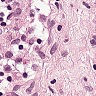
Metastatic tissue present: no